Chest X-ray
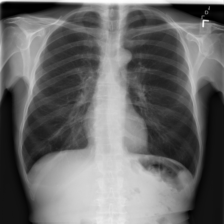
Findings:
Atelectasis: negative
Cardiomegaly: negative
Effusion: negative
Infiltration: negative
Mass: negative
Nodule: negative
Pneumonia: negative
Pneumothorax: negative
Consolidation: negative
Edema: negative
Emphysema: negative
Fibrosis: negative
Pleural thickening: negative
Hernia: negative